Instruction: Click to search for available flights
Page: home
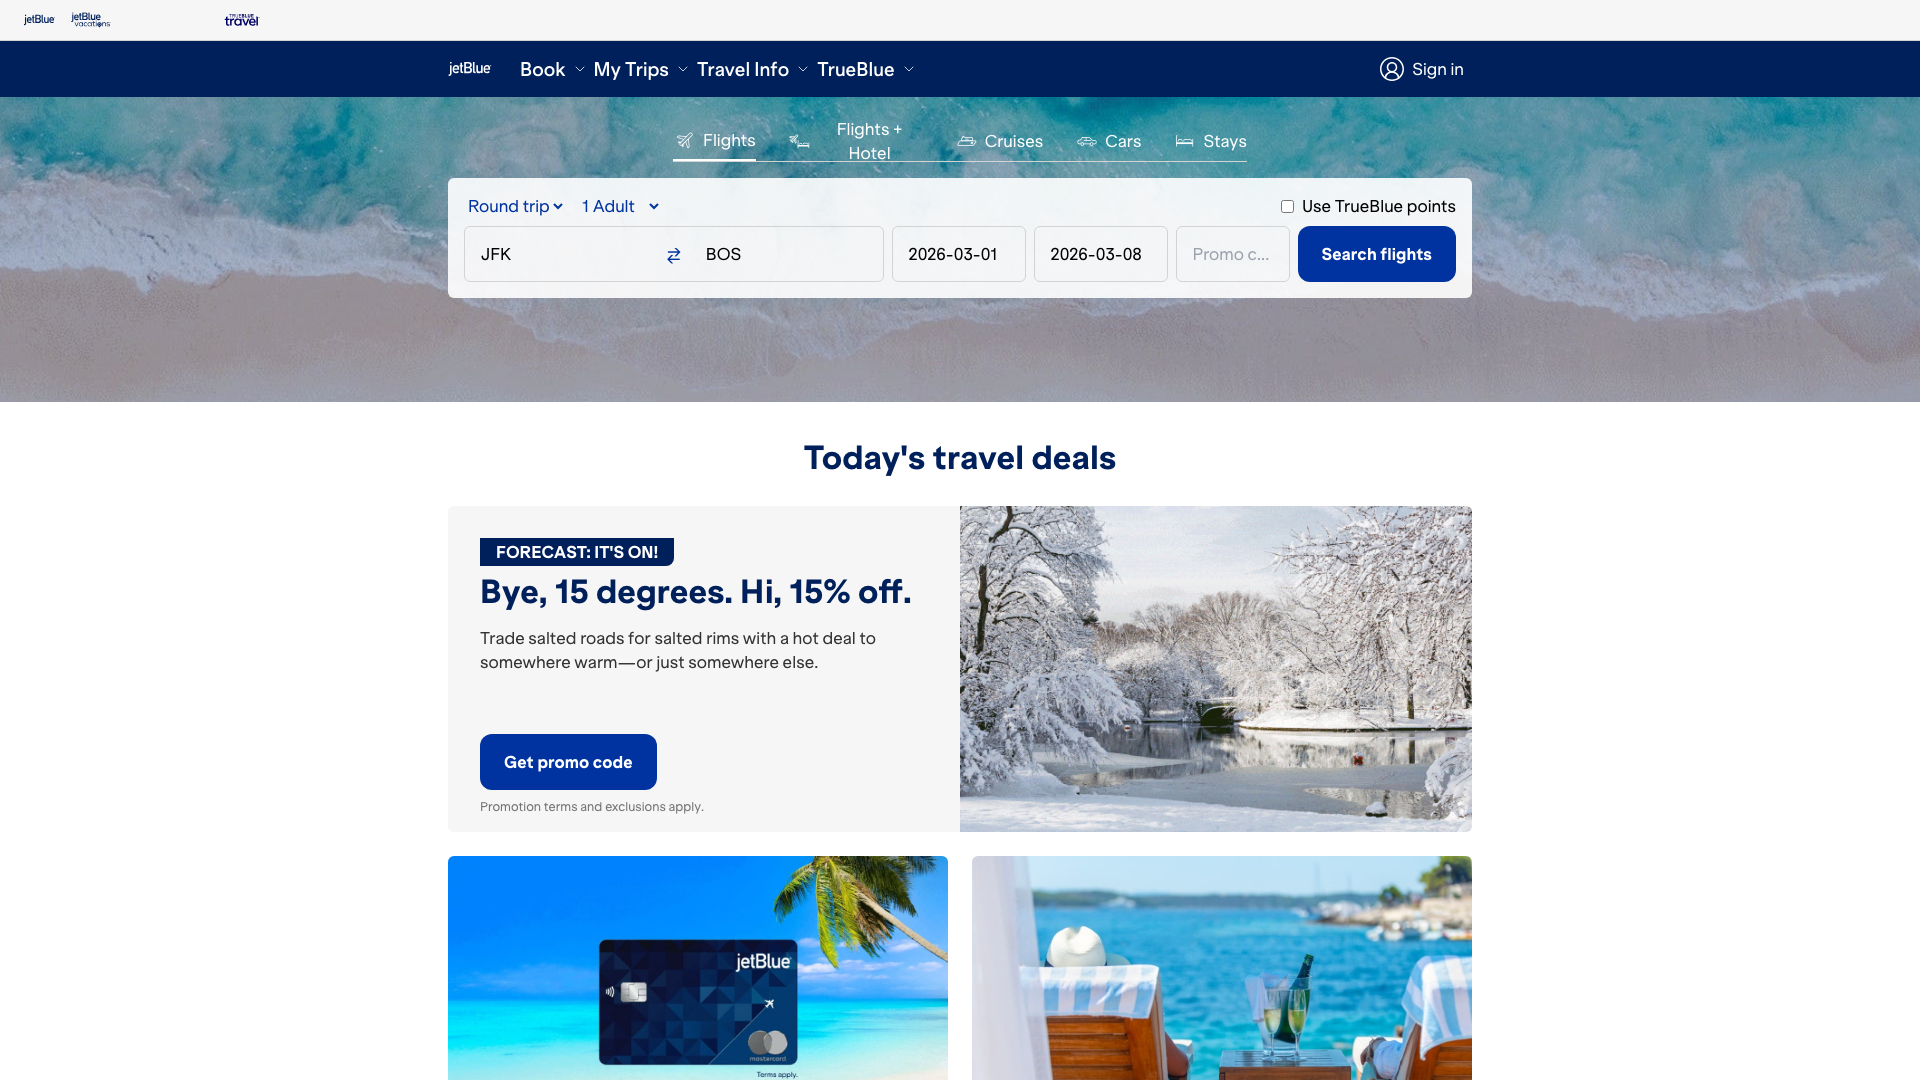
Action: click